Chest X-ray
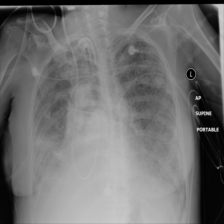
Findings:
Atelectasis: positive
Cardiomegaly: negative
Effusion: negative
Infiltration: positive
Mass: negative
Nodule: positive
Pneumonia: negative
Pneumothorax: negative
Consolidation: negative
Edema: negative
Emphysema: negative
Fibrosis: negative
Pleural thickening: negative
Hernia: negative